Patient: sex F, age 41
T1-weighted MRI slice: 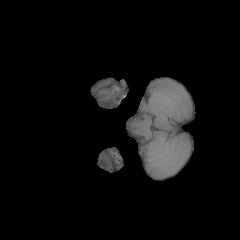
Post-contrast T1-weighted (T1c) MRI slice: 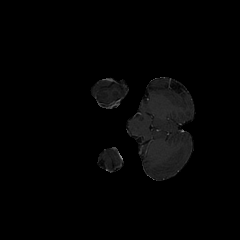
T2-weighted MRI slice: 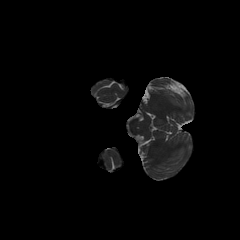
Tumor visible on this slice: no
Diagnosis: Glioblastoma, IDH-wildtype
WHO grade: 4